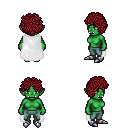
a pixel art fantasy rpg character, female body template, orc, green skin, white cape, teal pants, brunette curly afro hairstyle, metal boots, four views (front, back, left, right), 2x2 character sprite sheet, small pixel art, hard edges, no anti-aliasing